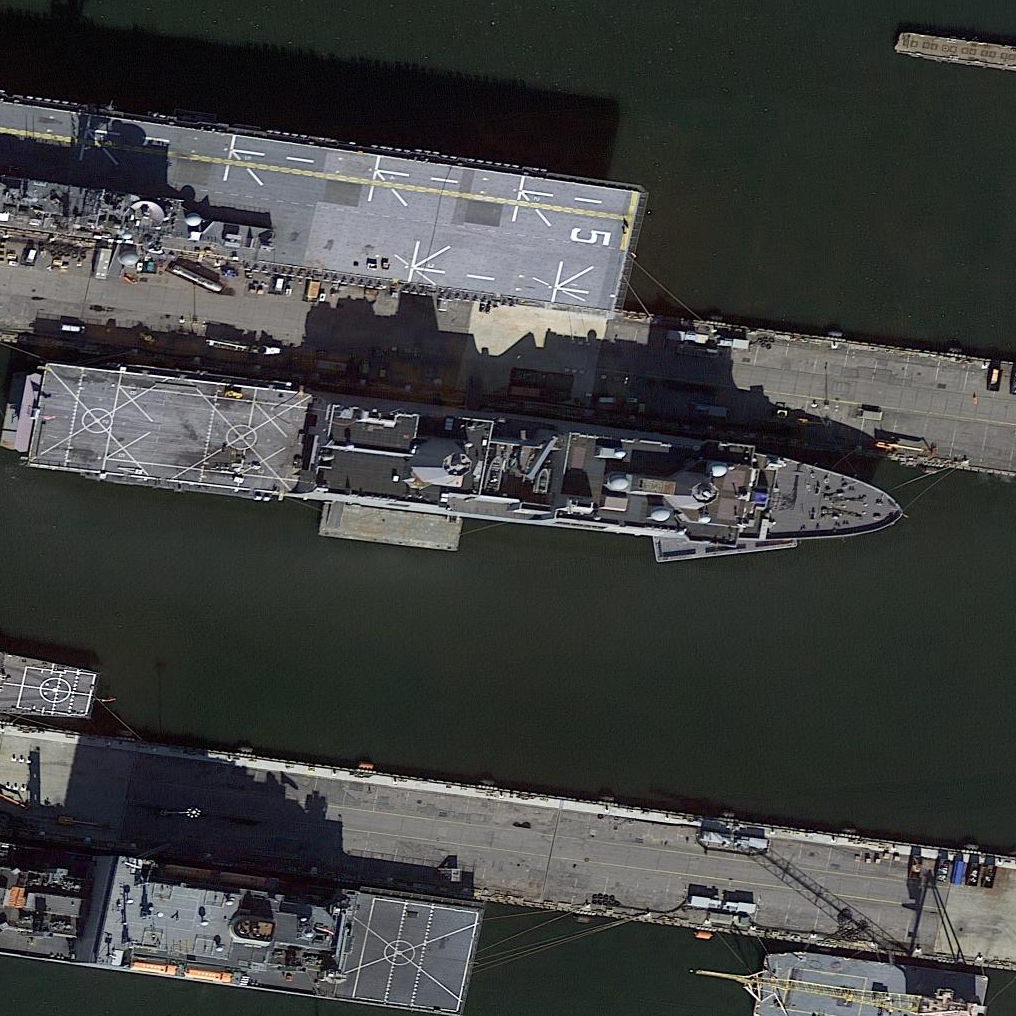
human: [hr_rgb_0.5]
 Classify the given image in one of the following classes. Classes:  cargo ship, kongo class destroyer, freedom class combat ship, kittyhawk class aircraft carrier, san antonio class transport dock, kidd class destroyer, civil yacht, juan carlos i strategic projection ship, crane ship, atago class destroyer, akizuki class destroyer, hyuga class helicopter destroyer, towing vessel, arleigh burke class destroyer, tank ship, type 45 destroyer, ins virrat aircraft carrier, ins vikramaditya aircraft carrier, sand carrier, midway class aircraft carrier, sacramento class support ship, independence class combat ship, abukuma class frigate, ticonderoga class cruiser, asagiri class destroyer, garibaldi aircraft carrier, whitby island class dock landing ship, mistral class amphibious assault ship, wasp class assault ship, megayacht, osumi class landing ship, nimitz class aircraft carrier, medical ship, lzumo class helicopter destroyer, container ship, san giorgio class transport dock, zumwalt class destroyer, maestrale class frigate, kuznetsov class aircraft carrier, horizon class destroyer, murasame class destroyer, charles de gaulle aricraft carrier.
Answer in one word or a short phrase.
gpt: San Antonio class transport dock